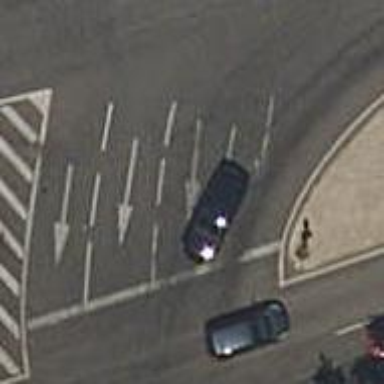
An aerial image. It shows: Road with traffic signals controlling the flow of traffic.